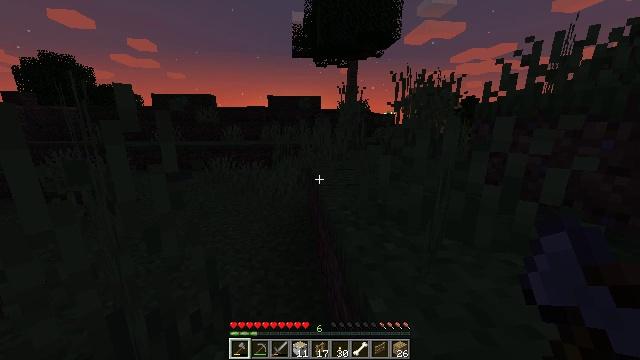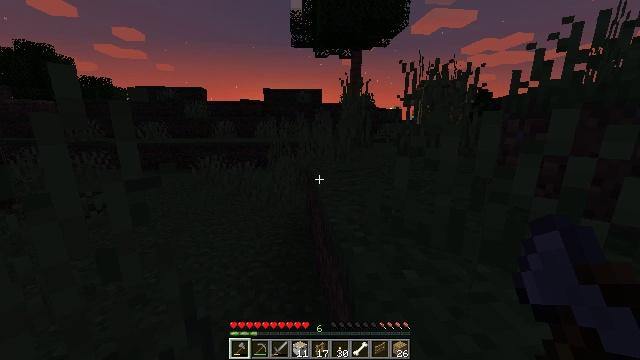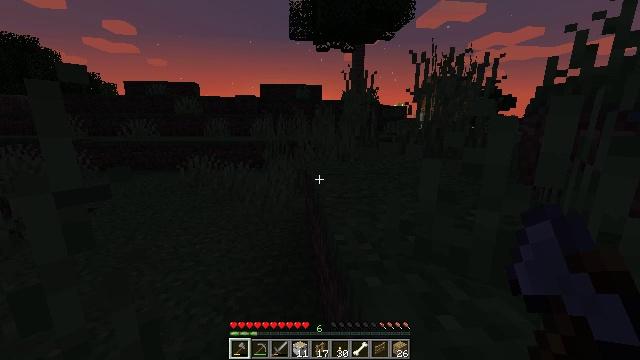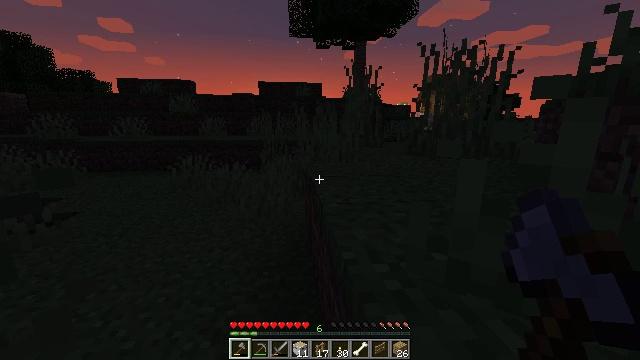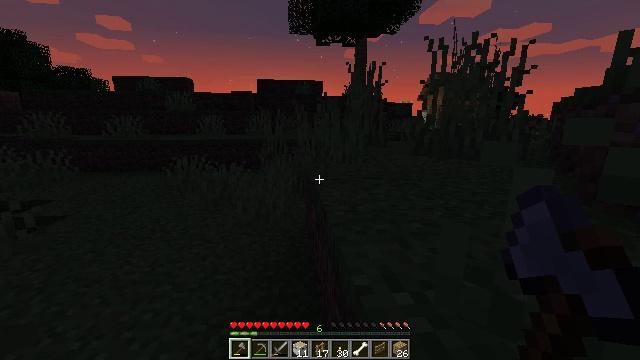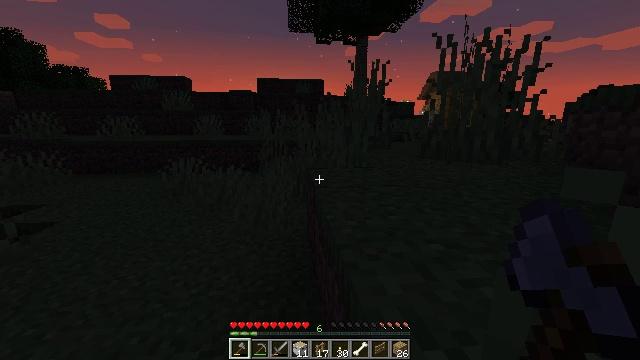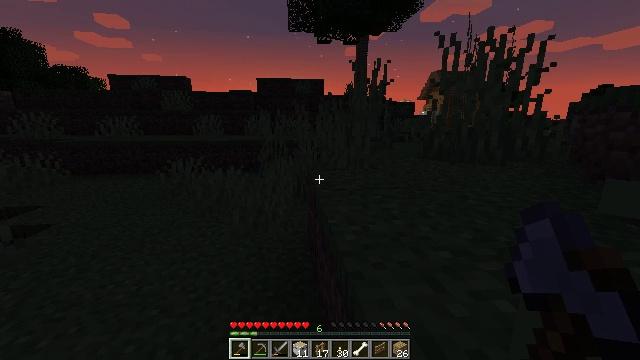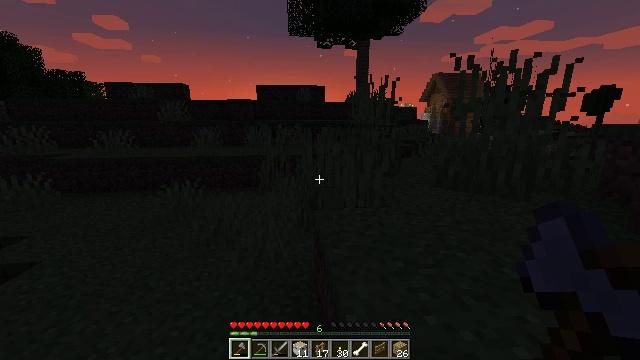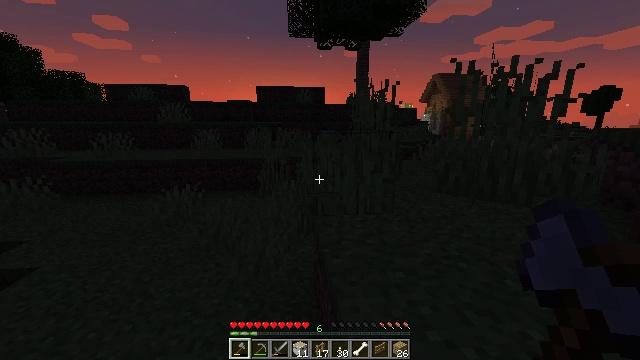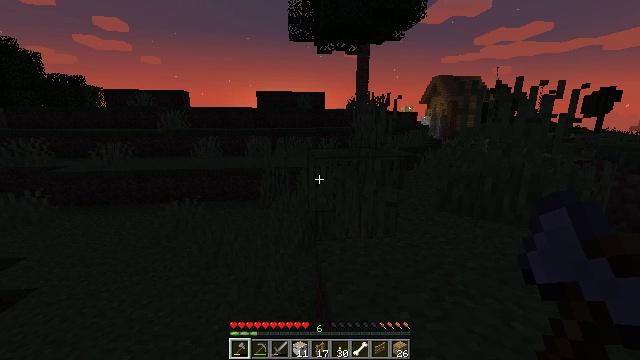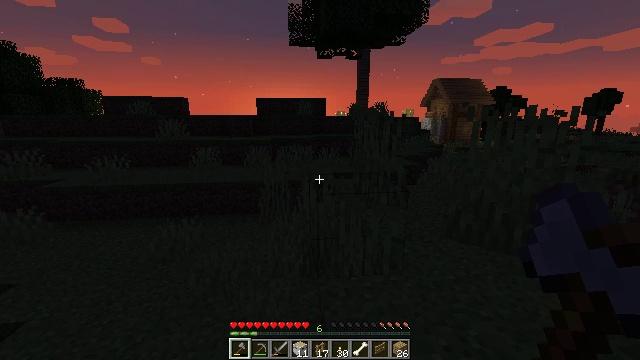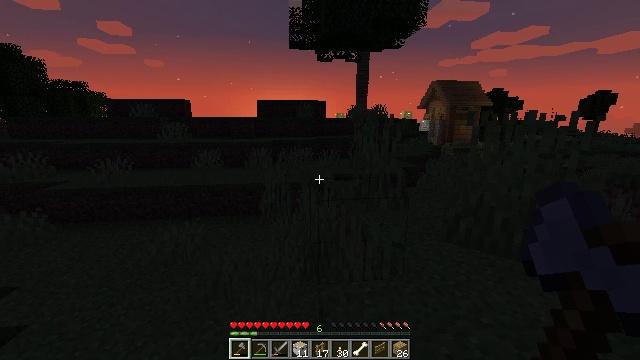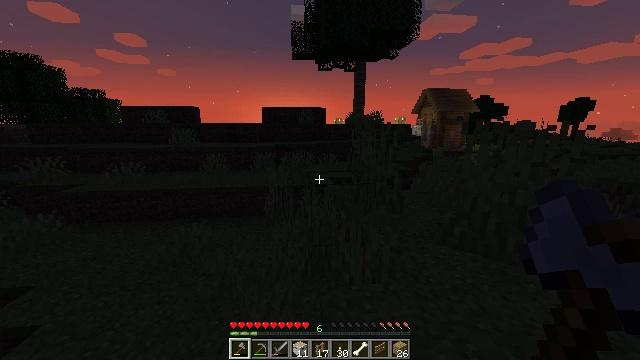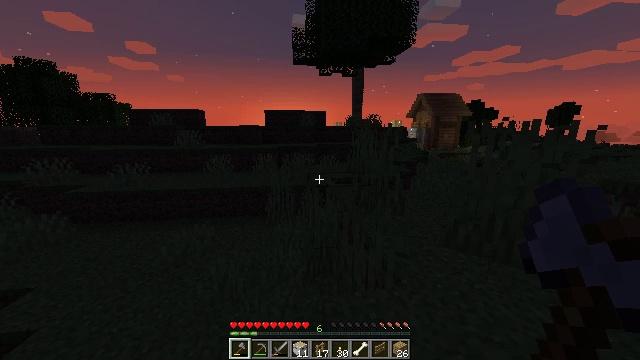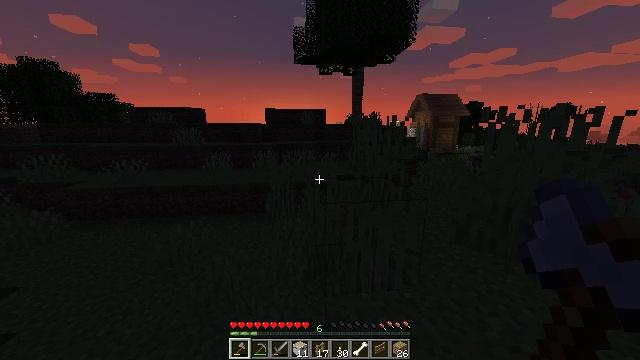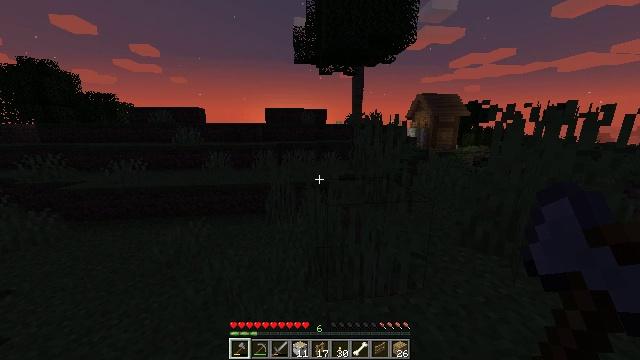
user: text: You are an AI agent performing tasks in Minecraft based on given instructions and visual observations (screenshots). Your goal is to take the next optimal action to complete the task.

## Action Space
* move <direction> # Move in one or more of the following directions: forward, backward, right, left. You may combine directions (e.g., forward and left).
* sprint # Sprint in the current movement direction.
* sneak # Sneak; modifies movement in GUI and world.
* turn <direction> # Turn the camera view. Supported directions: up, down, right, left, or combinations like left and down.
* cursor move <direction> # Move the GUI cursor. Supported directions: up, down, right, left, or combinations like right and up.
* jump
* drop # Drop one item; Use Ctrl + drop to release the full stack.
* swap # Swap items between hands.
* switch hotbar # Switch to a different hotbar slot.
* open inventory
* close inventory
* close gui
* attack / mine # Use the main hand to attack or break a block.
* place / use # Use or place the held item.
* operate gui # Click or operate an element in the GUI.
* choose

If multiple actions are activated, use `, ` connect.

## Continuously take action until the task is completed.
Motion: motion action
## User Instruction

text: Take wool and planks to craft a gray bed.
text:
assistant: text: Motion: move forward, sprint
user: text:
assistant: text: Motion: move forward, sprint
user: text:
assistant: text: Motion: move forward, sprint
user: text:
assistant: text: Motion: move forward, sprint
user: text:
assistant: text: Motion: move forward, sprint
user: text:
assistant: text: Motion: move forward, sprint
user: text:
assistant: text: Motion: move forward, sprint, jump
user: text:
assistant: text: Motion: move forward, sprint, jump
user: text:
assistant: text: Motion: move forward, sprint, jump
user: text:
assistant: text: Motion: move forward, sprint, jump
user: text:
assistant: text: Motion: move forward, sprint, jump
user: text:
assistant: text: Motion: move forward, sprint, jump
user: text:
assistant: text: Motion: move forward, sprint, jump
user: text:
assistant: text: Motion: move forward, sprint, jump
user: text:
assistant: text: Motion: move forward, sprint, jump
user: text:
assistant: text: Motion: move forward, sprint, jump
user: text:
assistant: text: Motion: move forward, sprint, jump
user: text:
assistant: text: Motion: move forward, sprint, jump
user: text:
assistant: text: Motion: move forward, sprint, jump
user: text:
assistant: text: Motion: move forward, sprint, jump
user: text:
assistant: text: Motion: move forward, sprint, jump
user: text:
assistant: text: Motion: move forward, sprint, jump
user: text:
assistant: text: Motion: move forward, sprint, jump
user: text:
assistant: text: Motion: move forward, sprint, jump
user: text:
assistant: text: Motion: move forward, sprint, jump
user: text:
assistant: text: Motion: move forward, sprint, jump
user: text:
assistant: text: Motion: move forward, sprint, jump
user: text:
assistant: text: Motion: move forward, sprint, jump
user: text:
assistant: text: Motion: move forward, sprint, jump
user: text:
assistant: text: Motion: move forward, sprint, jump